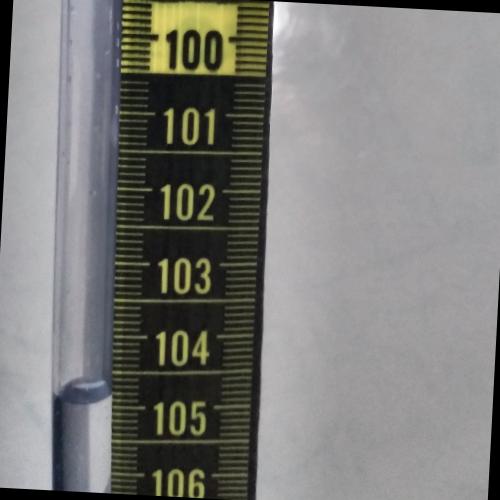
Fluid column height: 104.8 cm